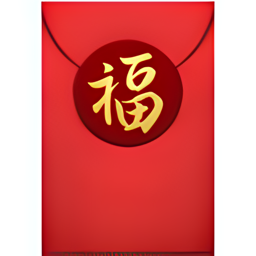
Name: red gift envelope
Emoji: 🧧
Group: Activities
Sub-group: event